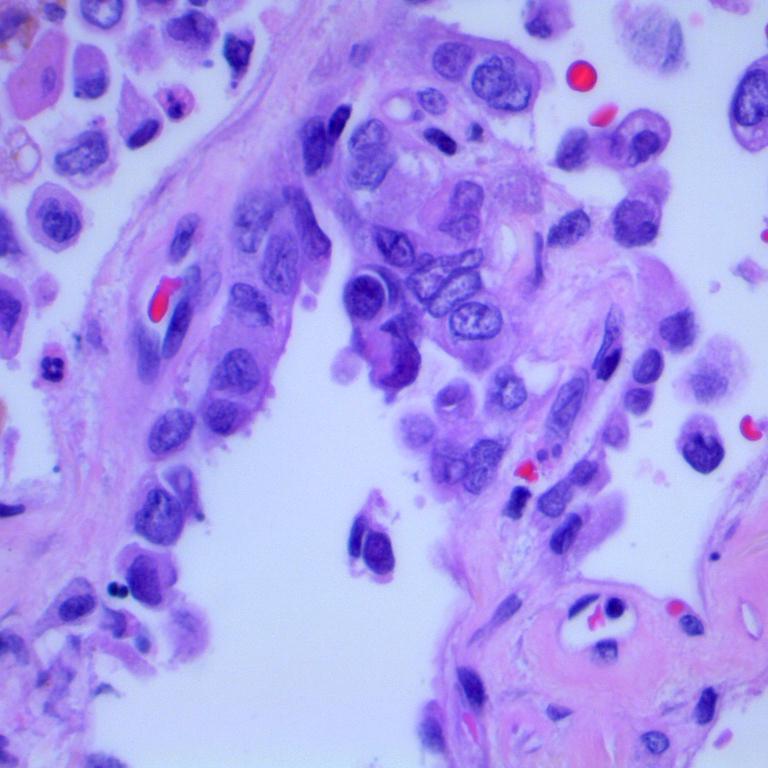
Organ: lung
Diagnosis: adenocarcinomas